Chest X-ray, AP view. Patient: 32 years old, sex M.
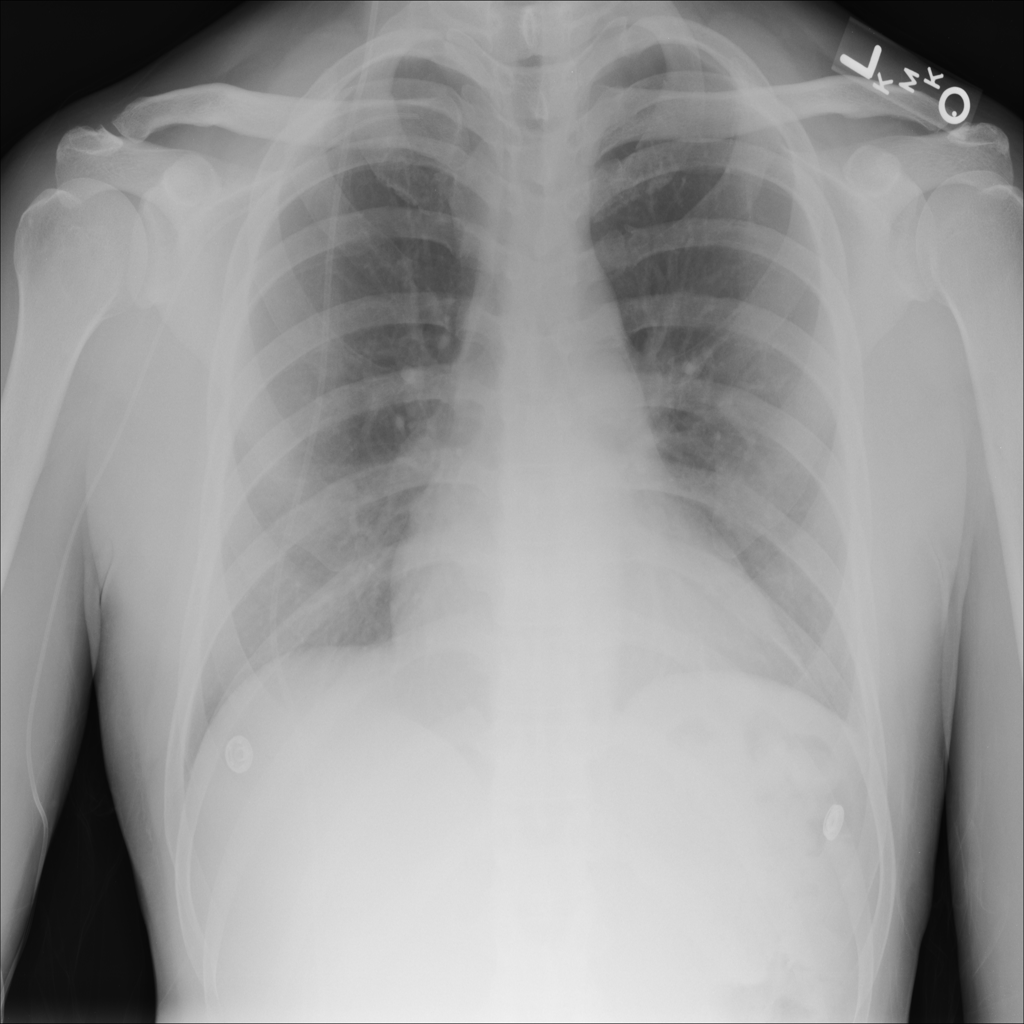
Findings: Infiltration